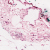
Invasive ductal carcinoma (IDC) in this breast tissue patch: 0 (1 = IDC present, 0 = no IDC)